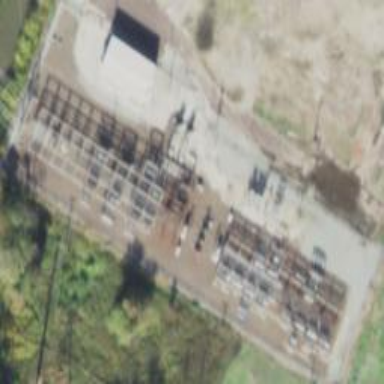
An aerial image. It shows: Power substation.